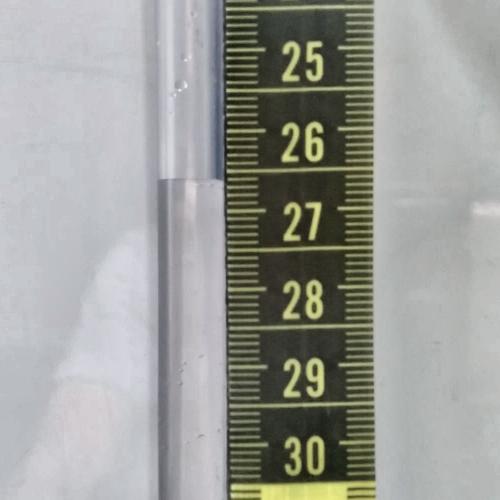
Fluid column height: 26.6 cm